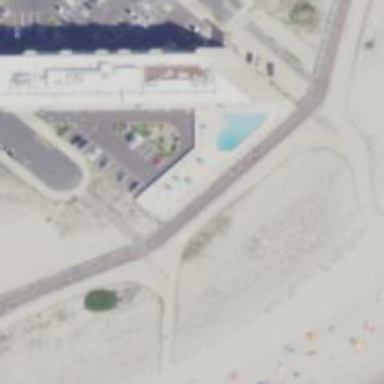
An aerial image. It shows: Hotel building.